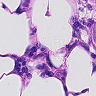
Metastatic tissue present: yes